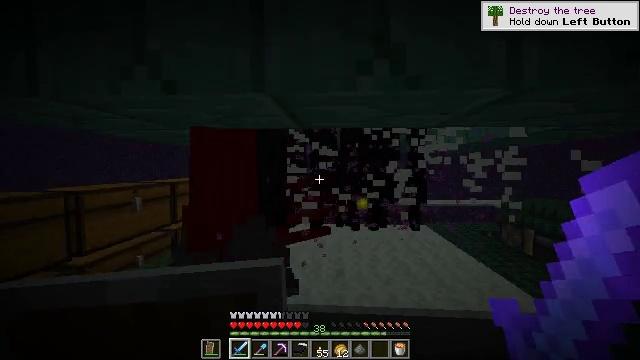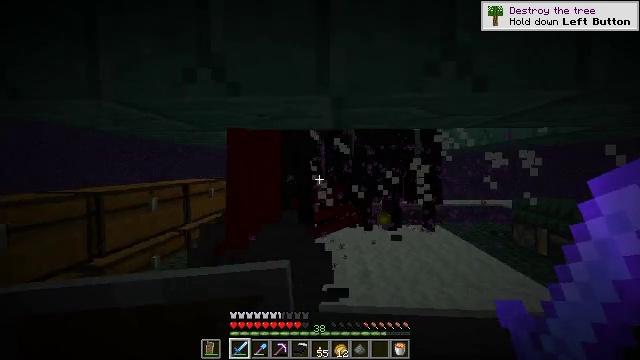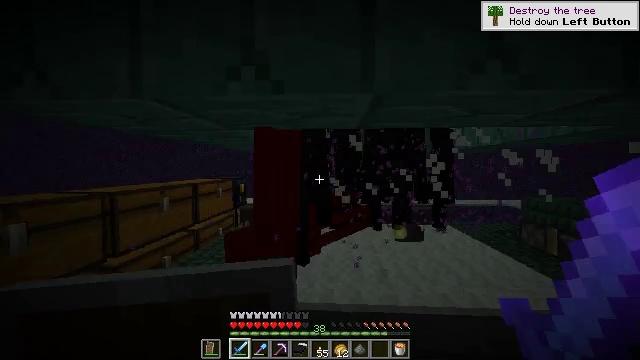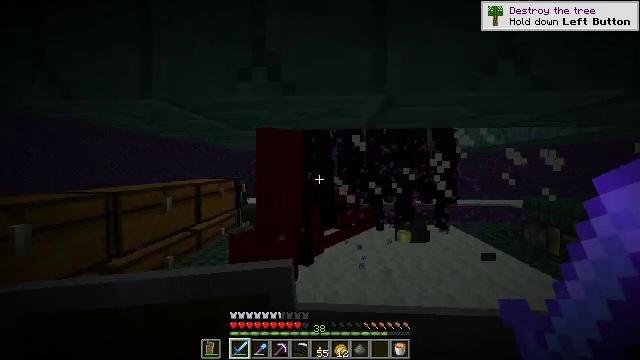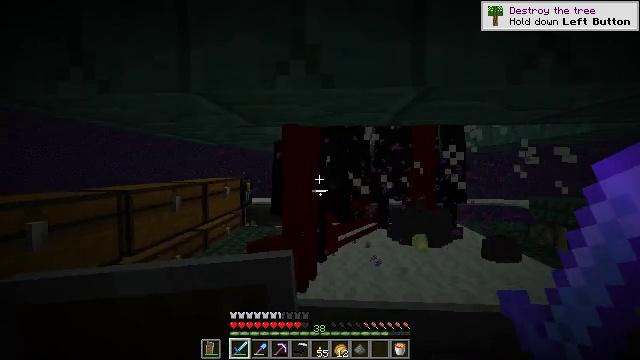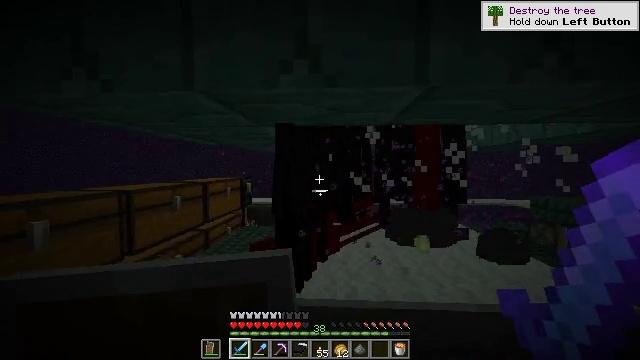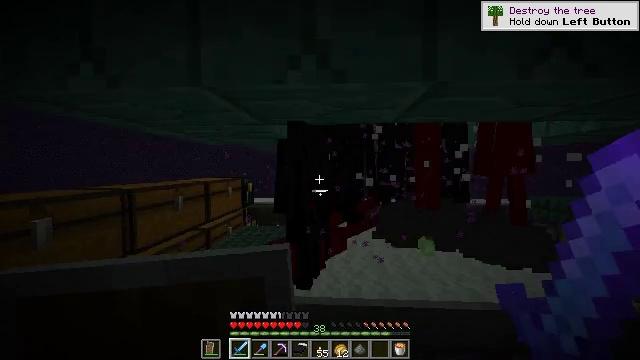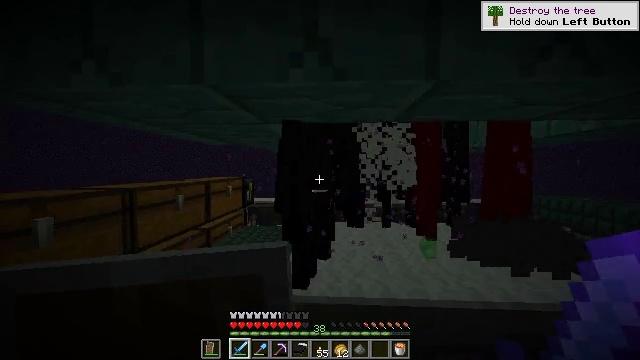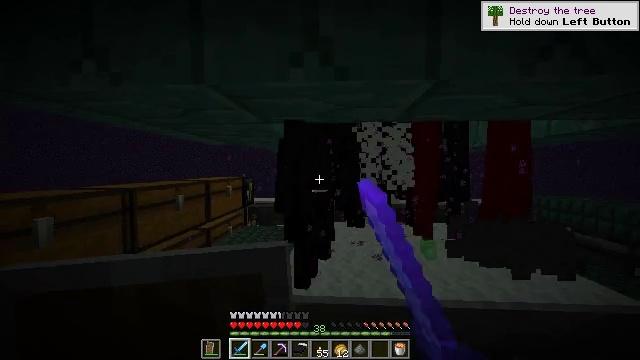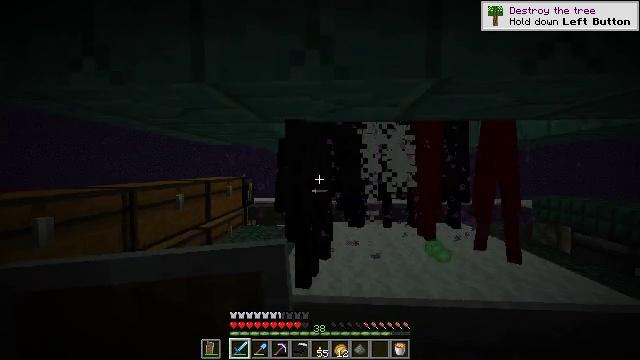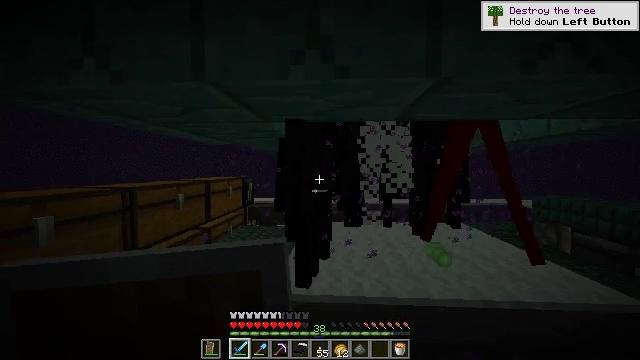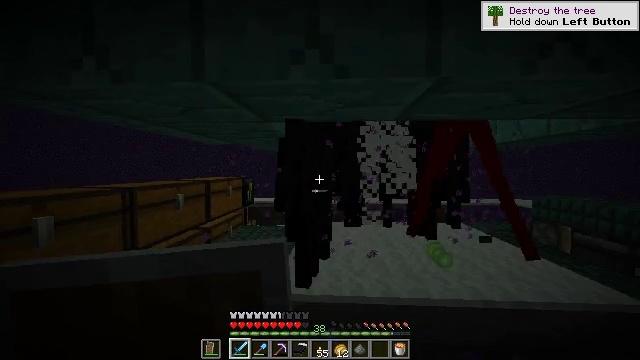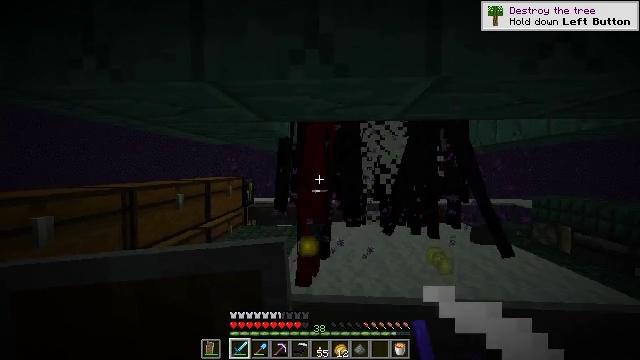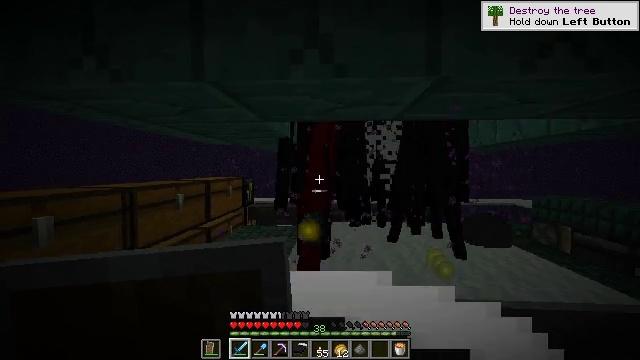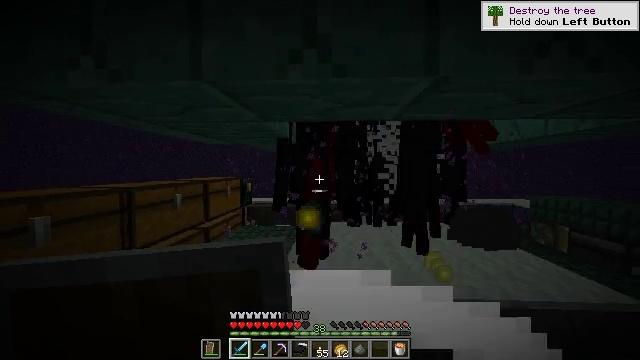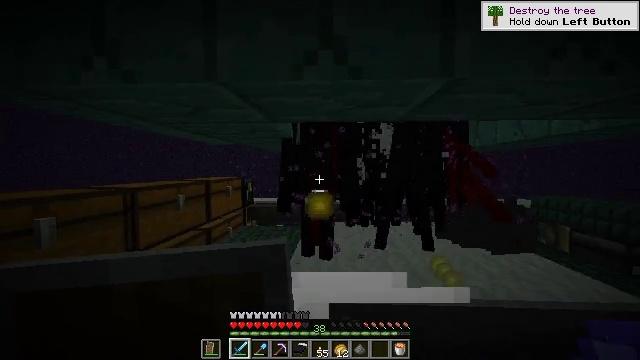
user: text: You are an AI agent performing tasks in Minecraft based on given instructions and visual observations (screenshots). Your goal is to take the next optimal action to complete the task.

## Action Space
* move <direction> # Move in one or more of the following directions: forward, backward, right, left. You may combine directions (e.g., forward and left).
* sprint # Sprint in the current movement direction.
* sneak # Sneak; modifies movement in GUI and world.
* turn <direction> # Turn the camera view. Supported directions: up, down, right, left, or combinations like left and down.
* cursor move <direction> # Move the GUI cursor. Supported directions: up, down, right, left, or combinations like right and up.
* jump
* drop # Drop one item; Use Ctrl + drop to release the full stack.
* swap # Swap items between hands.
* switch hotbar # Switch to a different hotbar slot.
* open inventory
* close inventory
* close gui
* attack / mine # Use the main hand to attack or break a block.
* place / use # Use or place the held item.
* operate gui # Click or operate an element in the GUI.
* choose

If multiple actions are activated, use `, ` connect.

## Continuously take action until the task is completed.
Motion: motion action
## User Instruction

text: Hunt the enderman.
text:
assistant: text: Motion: move left
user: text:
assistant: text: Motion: move left
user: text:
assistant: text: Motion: no_op
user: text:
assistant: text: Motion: no_op
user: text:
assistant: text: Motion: no_op
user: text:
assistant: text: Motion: no_op
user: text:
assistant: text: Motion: attack / mine
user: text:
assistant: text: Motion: attack / mine
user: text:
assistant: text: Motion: attack / mine
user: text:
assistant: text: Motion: no_op
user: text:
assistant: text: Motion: no_op
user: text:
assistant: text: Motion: no_op
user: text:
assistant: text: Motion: no_op
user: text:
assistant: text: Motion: no_op
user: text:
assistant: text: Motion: move left
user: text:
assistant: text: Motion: move forward and move left
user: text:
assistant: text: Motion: move forward and move left
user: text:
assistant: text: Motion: move forward and move left
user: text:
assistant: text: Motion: move forward and move left, turn right
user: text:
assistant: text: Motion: move forward and move left
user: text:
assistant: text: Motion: move forward and move left, turn right
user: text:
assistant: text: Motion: move forward and move left, turn right
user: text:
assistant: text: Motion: move forward and move left, turn right
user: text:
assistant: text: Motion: move forward and move left, turn right
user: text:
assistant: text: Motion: move forward and move left, turn right
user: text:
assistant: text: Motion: move forward and move left, turn right
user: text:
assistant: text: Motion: move forward and move left, turn right
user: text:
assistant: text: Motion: move forward and move left, turn right
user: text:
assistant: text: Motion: move forward and move left, turn right
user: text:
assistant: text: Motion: move forward and move left, turn right